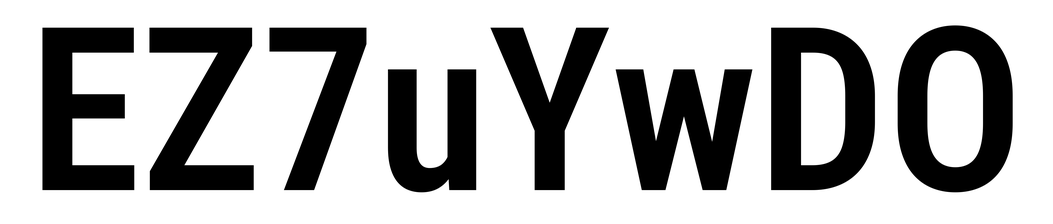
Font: Roboto_Condensed_SemiBold